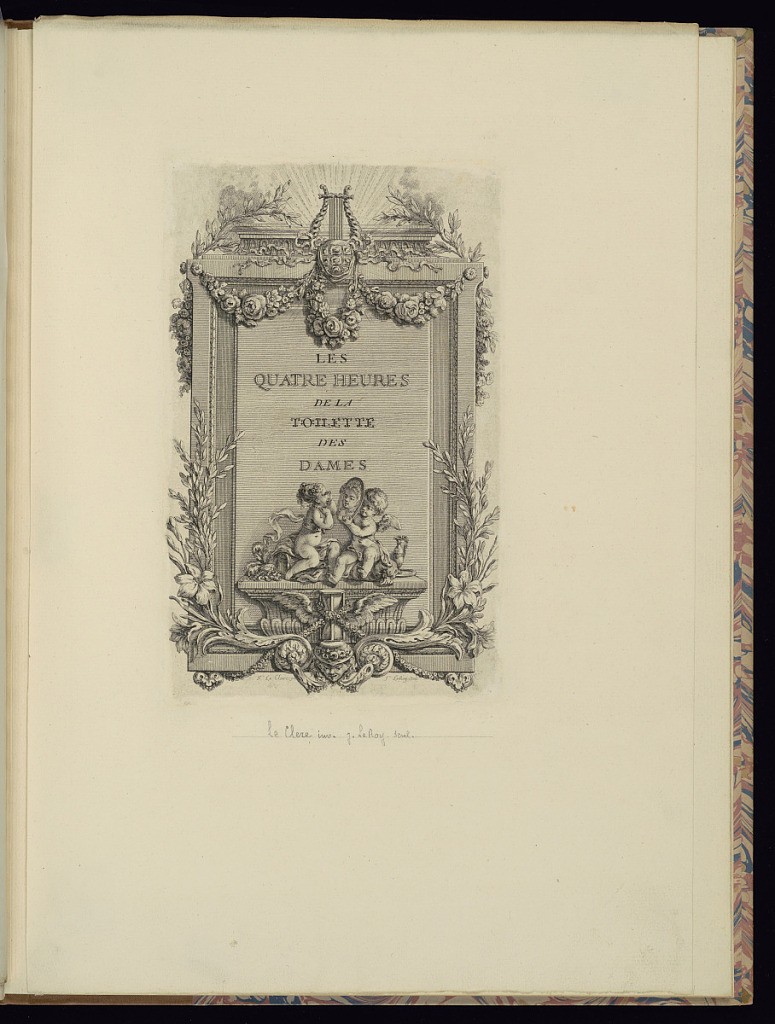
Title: Frontispiece
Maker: Pierre Thomas Le Clerc, French, ca. 1740 - ca. 1796
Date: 1779
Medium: Etching and engraving on laid paper
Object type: Print
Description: Title page with the title lettered within a rectangular neo-classical cartouche/frame, decorated with festoons of flowers, scrolling acanthus leaves, rosettes, a mask, and a lyre. Below the title, a vignette with a putto holding up a mirror to a female putto seated on a plinth flanked by a winged hourglass. The plate is signed and inscribed in graphite.